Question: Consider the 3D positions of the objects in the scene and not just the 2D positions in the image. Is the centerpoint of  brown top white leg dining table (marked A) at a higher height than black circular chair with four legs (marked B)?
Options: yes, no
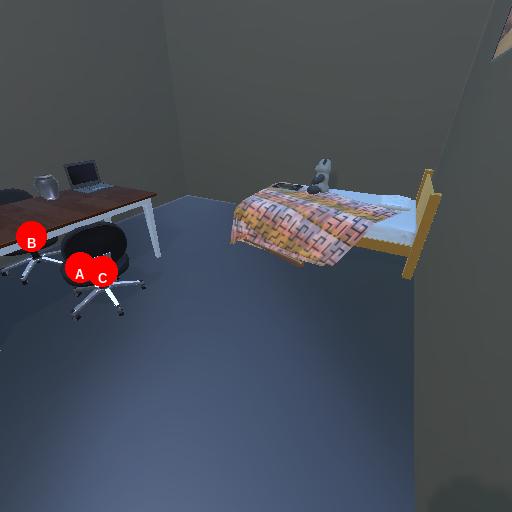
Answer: yes